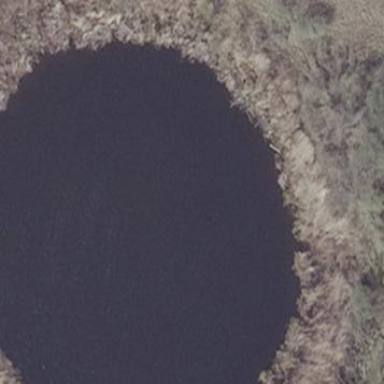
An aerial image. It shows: Beautiful lake surrounded by nature.